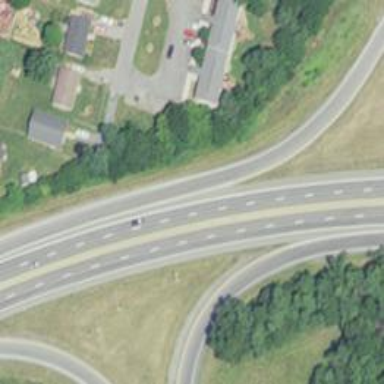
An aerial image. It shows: This image shows trunk highway that functions as expressway.